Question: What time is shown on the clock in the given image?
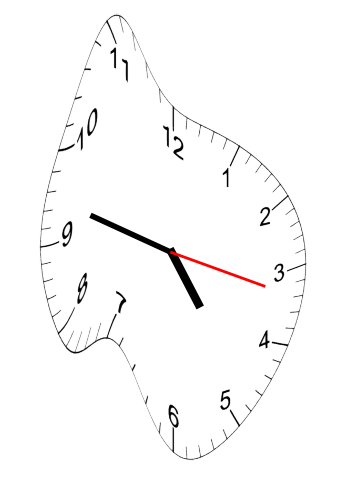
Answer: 04:47:17